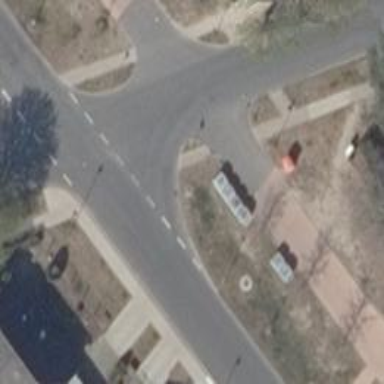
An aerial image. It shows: Unmarked road crossing.